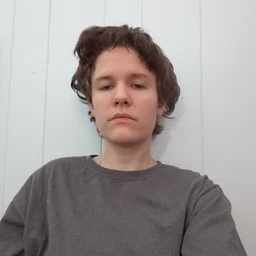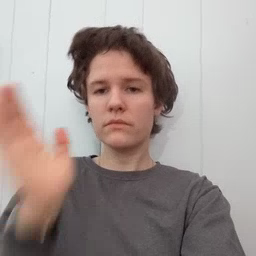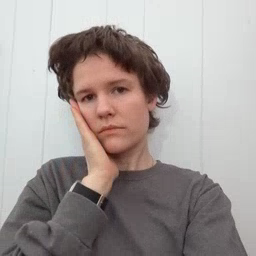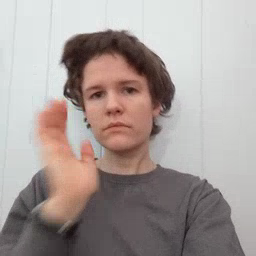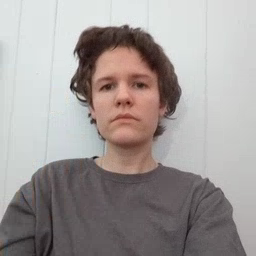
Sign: mad